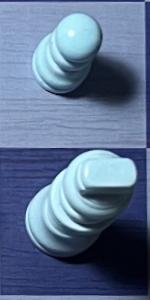
Label: King_White